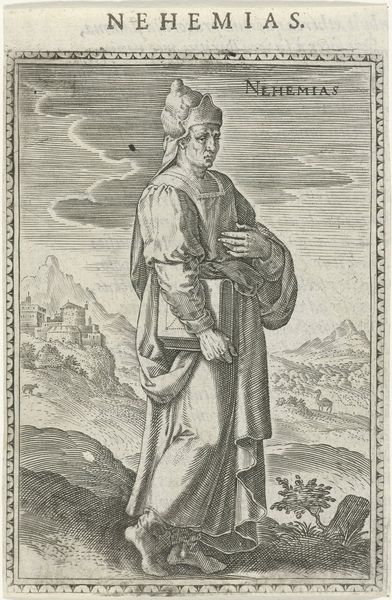
Titel: Nehemia
Künstler: Johann (I) Sadeler
Standort: Amsterdam
Institution: Rijksmuseum
Schlagwörter: homme, village, chapeau, femme, arbre, ciel, nature, paysage, main, ville, montagne, nuage, nuages, palais, nue, mythologie, orient, pied, animal, pieds, nu, mythologique, porter, mathologie